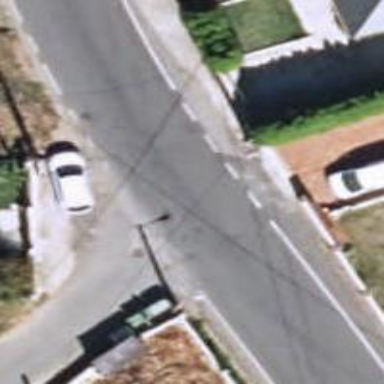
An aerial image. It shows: Tertiary road.